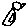
Label: bird